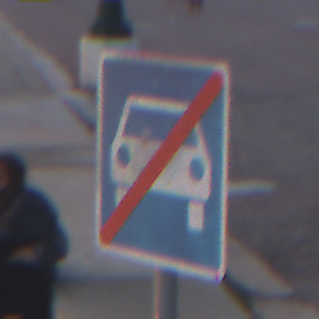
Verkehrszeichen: EndeKraftfahrstrasse
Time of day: SunriseSunset
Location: Outdoor (Urban)
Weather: Clear
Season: NotSpecified
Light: Natural